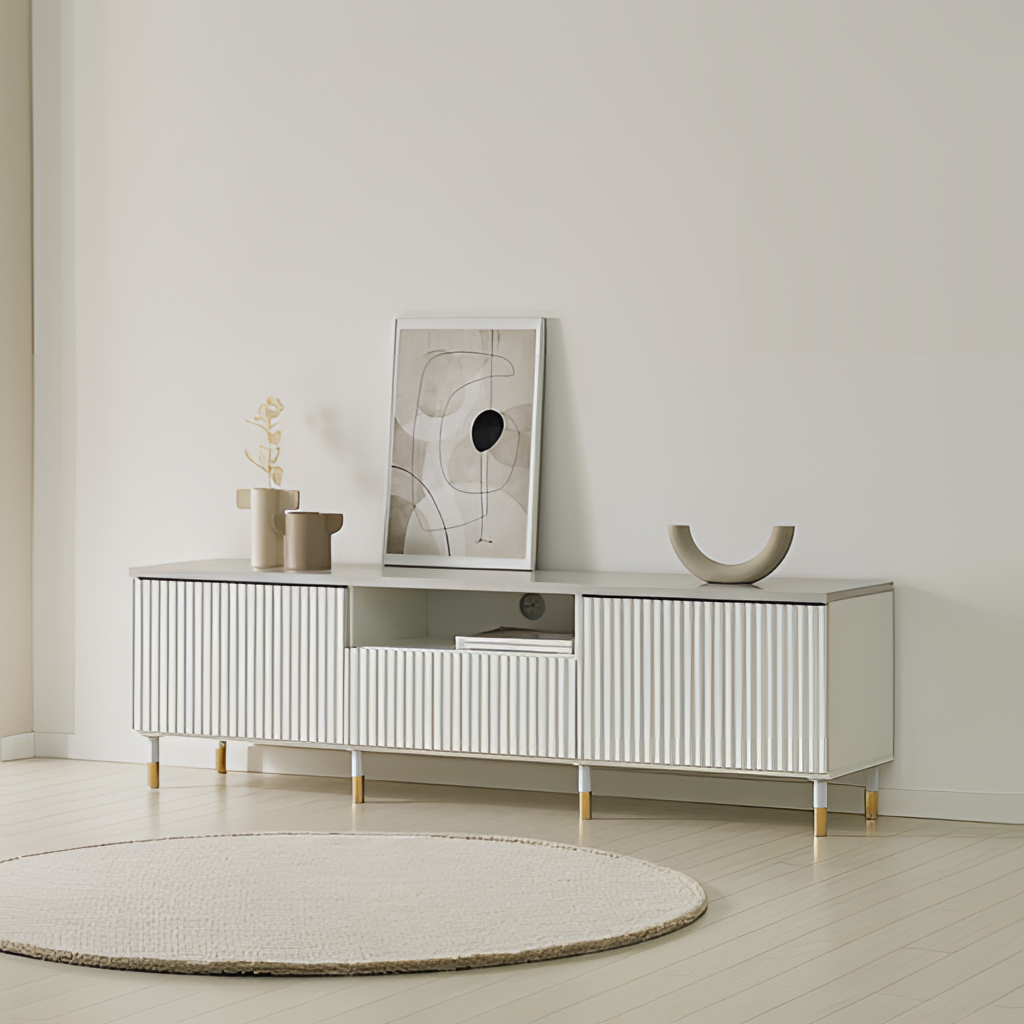
living room, wood console, beige paint wallpaper, with solid pattern, beige wood flooring, with plank pattern, contemporary